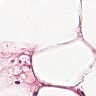
Metastatic tissue present: no